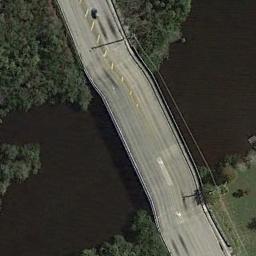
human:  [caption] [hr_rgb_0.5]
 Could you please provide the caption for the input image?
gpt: There is a bridge over the river with many trees beside .

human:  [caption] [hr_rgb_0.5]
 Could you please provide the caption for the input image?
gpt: Many trees are around the bridge .

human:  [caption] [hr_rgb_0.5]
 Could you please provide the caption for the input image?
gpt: A bridge connects the green areas on both sides of the green river .

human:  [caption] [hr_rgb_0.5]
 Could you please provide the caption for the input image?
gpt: The banks of the river are densely forested and the water is blue .

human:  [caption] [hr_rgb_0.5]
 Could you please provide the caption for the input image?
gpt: A bridge built on a dark green river and dense green plants on both sides of the river .